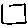
Label: square